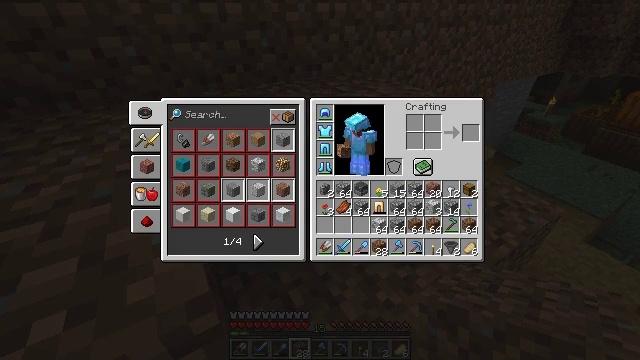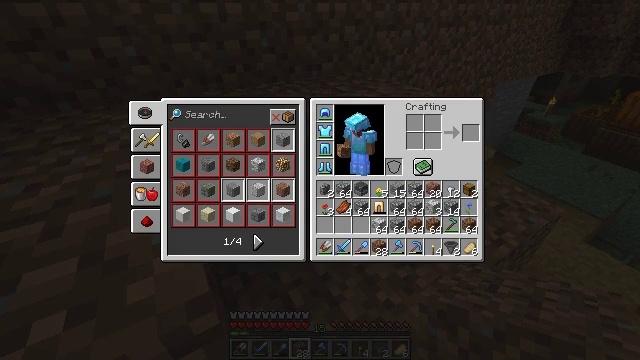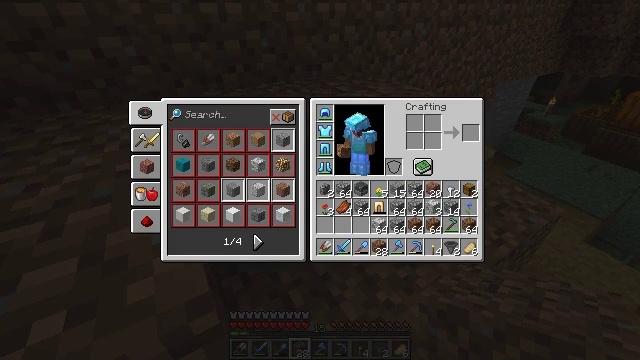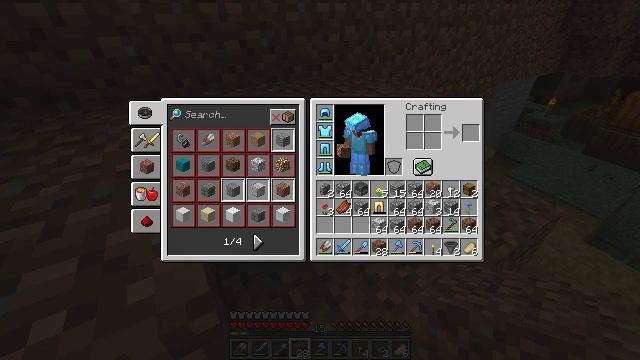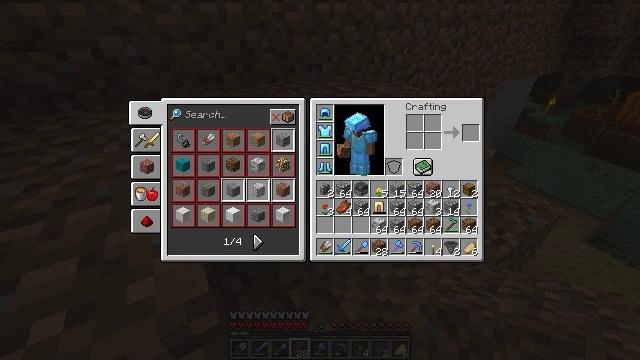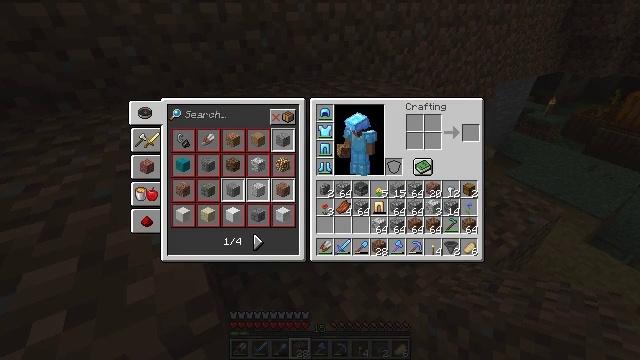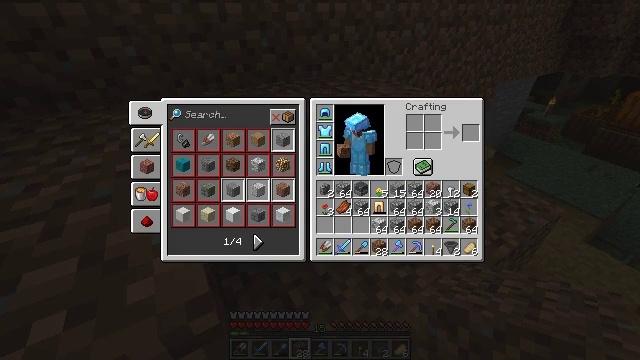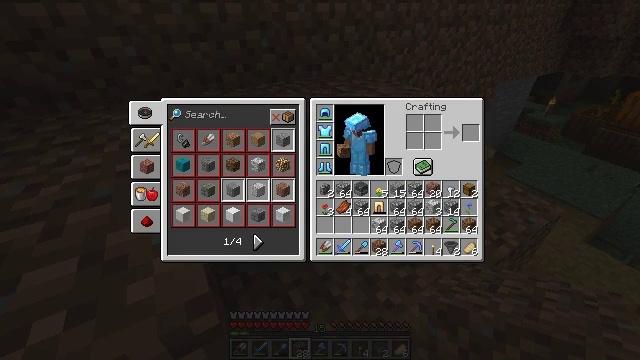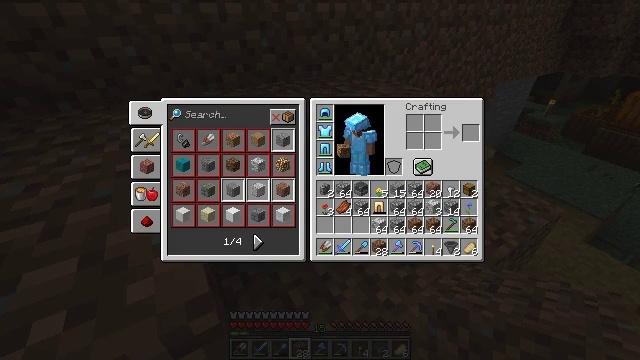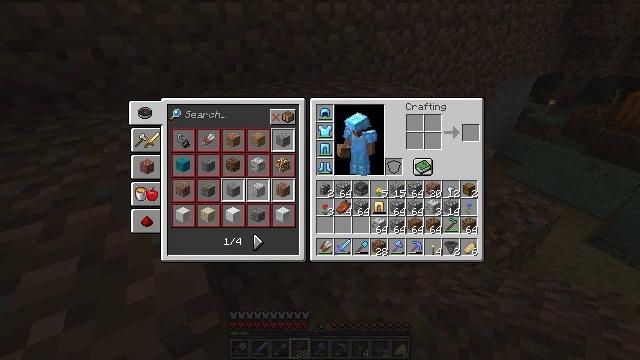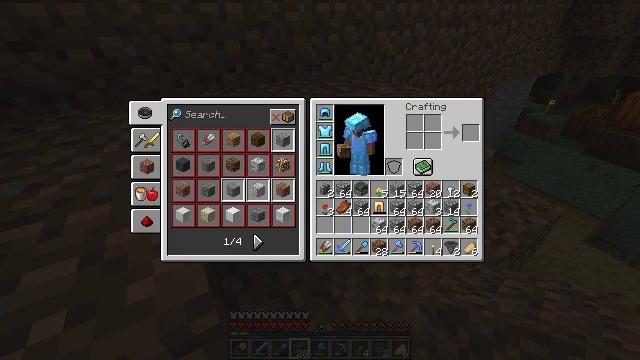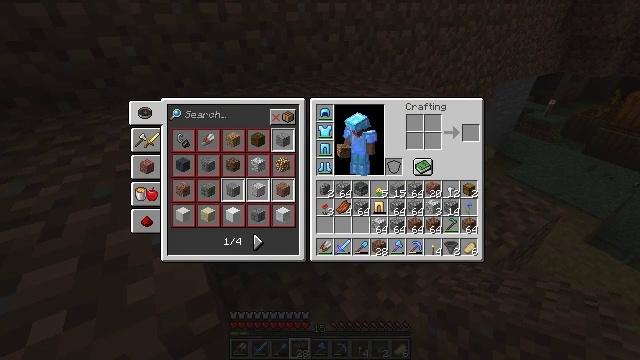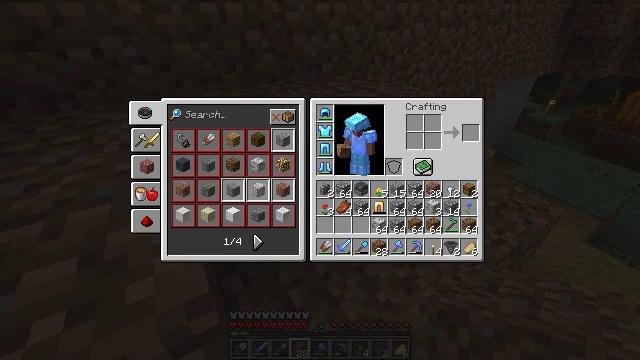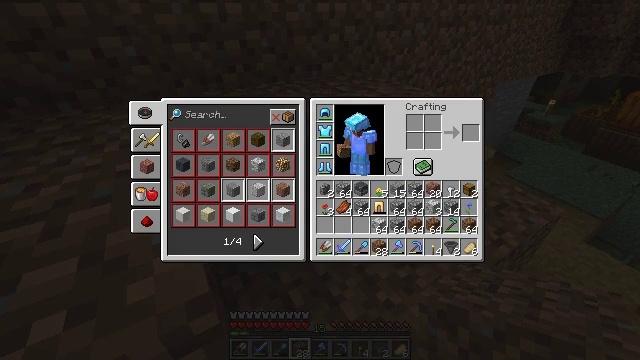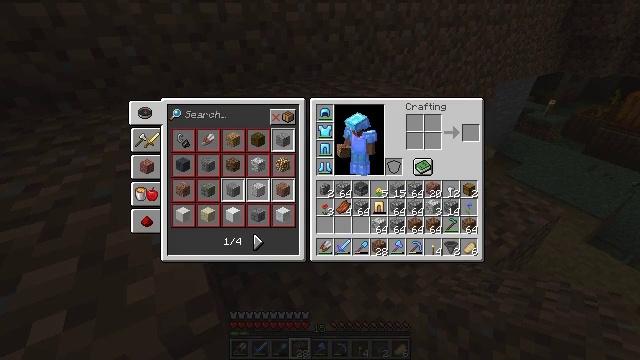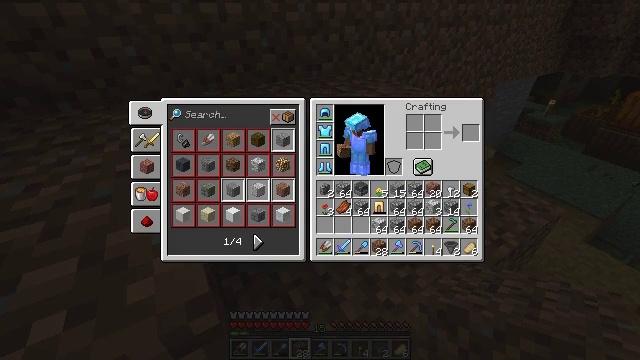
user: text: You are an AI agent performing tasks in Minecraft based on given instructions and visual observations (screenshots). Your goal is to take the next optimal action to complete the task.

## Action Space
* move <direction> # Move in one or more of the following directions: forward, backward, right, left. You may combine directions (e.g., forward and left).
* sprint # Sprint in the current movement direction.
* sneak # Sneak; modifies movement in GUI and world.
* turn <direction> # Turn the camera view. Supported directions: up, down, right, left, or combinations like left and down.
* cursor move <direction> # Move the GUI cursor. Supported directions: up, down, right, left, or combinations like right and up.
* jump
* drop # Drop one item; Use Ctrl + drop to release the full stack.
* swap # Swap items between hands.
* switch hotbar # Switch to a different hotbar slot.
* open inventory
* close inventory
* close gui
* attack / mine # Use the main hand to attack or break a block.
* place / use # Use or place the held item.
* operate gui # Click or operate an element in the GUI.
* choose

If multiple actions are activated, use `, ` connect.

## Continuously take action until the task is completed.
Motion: motion action
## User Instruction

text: Hold left click to mine the cobblestone wall.
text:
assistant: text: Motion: no_op
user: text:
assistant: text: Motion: no_op
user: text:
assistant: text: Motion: no_op
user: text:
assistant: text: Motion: no_op
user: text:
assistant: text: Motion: no_op
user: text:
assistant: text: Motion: no_op
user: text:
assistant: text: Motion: no_op
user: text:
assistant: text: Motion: no_op
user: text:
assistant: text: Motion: no_op
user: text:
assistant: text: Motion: no_op
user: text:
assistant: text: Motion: no_op
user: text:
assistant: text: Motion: no_op
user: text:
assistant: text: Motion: no_op
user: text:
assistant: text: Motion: no_op
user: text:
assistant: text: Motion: no_op
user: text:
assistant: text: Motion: no_op
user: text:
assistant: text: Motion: no_op
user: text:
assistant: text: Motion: no_op
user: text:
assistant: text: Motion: no_op
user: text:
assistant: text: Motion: no_op
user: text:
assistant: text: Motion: no_op
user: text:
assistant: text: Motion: no_op
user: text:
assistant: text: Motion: no_op
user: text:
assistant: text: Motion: no_op
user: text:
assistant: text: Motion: no_op
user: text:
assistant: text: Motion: no_op
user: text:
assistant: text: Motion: no_op
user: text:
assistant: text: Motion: no_op
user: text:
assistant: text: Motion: no_op
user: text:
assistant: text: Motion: no_op